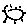
Label: sun